Field crop: maize
Growth stage: 1
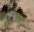
Species: chenopodium